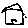
Label: house